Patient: sex M, age 44
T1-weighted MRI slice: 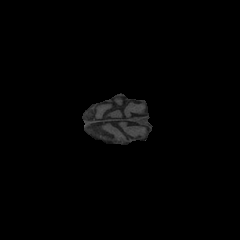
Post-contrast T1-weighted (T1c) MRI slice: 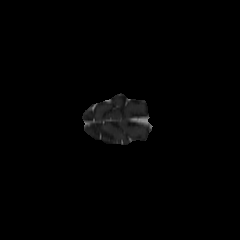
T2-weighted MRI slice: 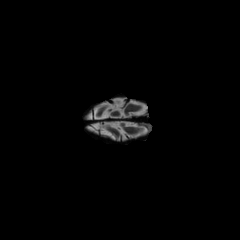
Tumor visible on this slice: no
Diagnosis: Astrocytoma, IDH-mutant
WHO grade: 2